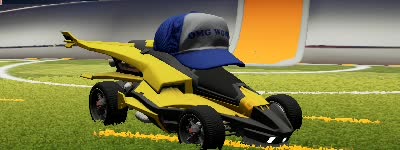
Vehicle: aftershock